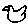
Label: bird